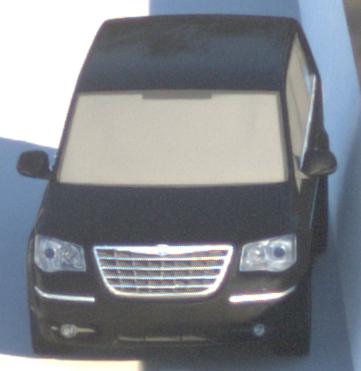
Make: Chrysler
Model: Grand Voyager 3.8
Detailed model: Grand Voyager
Model produced from: 2008/03
Model produced until: 2010/12
Doors: 5
Color: black
Road condition: dry road
Daytime: sunrise or sunset
Contrast: medium contrast